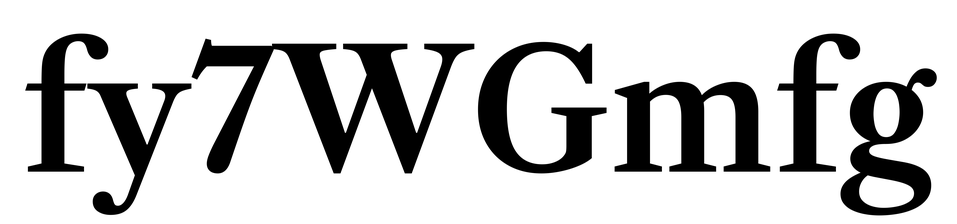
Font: LibreCaslonText_SemiBold